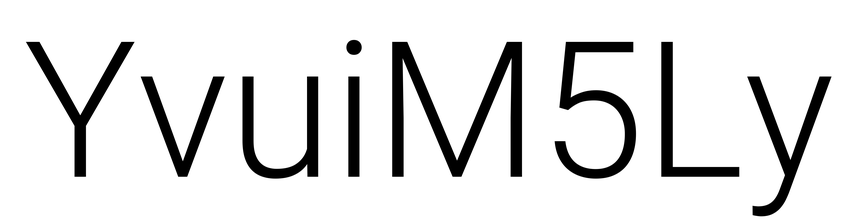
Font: Roboto_Light